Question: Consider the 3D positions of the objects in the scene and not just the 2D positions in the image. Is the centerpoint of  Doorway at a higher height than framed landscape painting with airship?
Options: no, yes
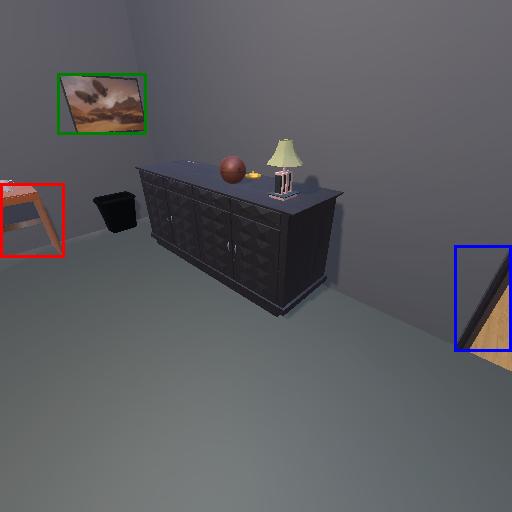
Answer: no